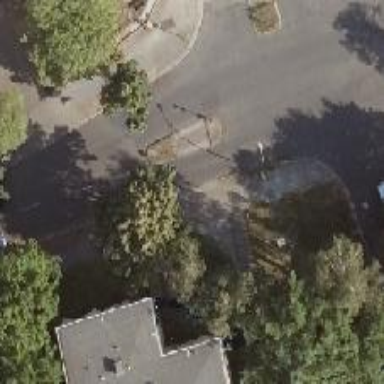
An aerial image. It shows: Unmarked crossing on the road.